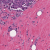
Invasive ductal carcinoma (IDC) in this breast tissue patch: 1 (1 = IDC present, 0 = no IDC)